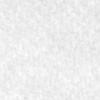
Label: no_change